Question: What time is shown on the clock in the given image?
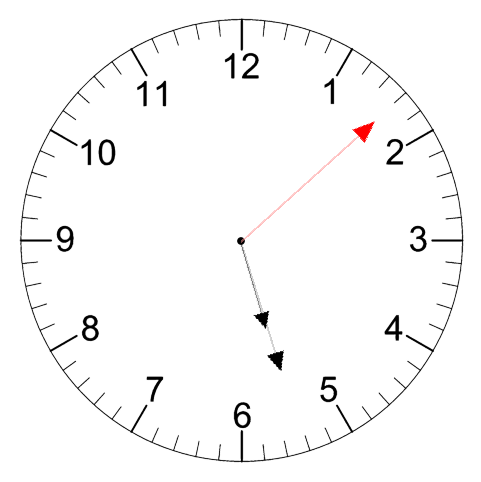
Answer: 05:27:08